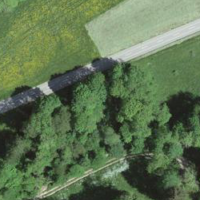
EUNIS habitat code: 41
Species observed at this site:
Cruciata laevipes
Carduus personata